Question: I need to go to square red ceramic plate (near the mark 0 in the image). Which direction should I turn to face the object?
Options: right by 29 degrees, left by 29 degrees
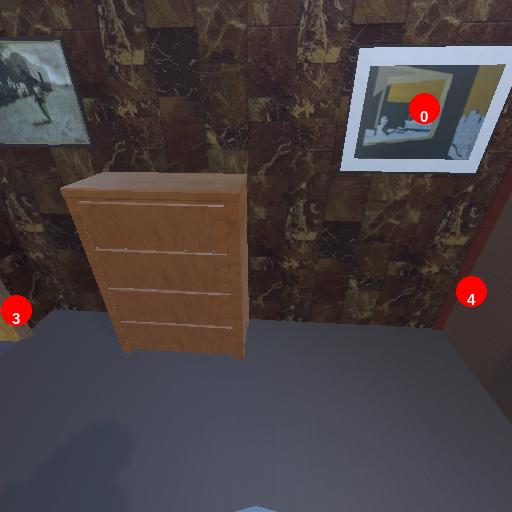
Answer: right by 29 degrees